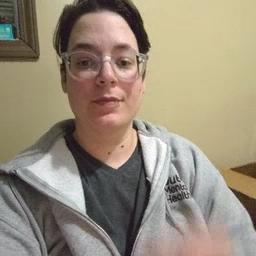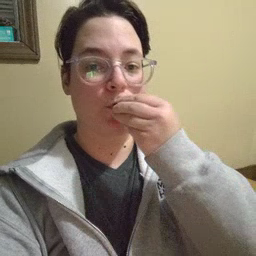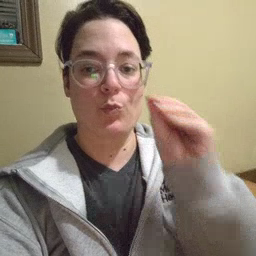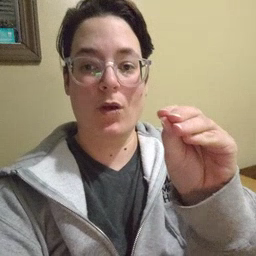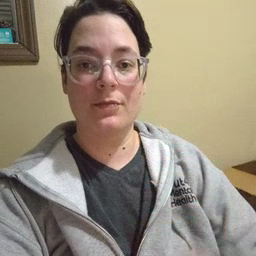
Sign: kiss